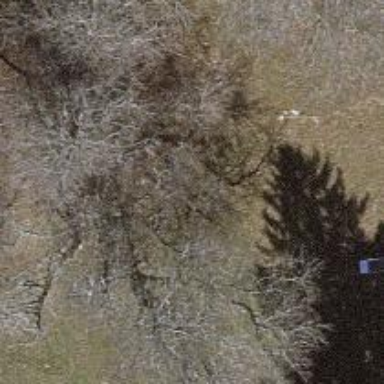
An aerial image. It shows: Broadleaved tree with lush foliage.